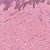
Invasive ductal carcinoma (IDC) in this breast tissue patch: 0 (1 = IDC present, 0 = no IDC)